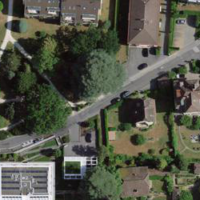
EUNIS habitat code: 55
Species observed at this site:
Cedrus deodara
Plantago lanceolata